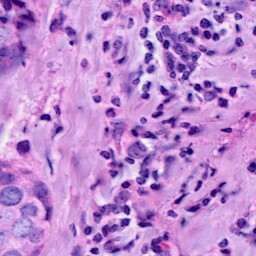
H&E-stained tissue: Breast